Question: I'm not sure what these errors mean or what to do about them. I moved a folder and some files around in Finder, and then added them back to my project.
'''
Undefined symbols for architecture i386:
"_OBJC_CLASS_$_IASKSettingsReader", referenced from:
objc-class-ref in IASKAppSettingsViewController.o
"_OBJC_CLASS_$_IASKSettingsStoreUserDefaults", referenced from:
objc-class-ref in IASKAppSettingsViewController.o
"_OBJC_CLASS_$_IASKSpecifierValuesViewController", referenced from:
objc-class-ref in IASKAppSettingsViewController.o
"_OBJC_CLASS_$_IASKPSTitleValueSpecifierViewCell", referenced from:
objc-class-ref in IASKAppSettingsViewController.o
ld: symbol(s) not found for architecture i386
clang: error: linker command failed with exit code 1 (use -v to see invocation)
'''
This is followed by these error messages (which I can't copy as text)

I had just compiled successfully before the files were moved and added.
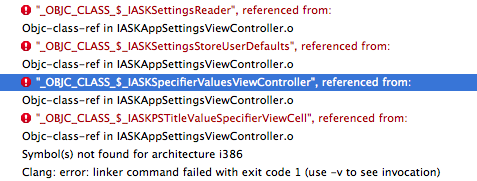
Answer: The class IASKSettingsReader/IASKSettingsStoreUserDefaults/... is not being linked. Please check that you have it included on your Xcode project and in the Build Phases of your project under Compile Sources, if not add them.